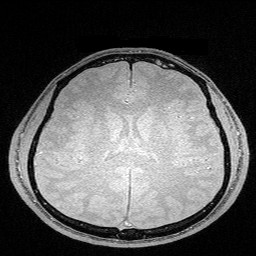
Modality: FLASH
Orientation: coronal
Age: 31
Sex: male